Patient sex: M
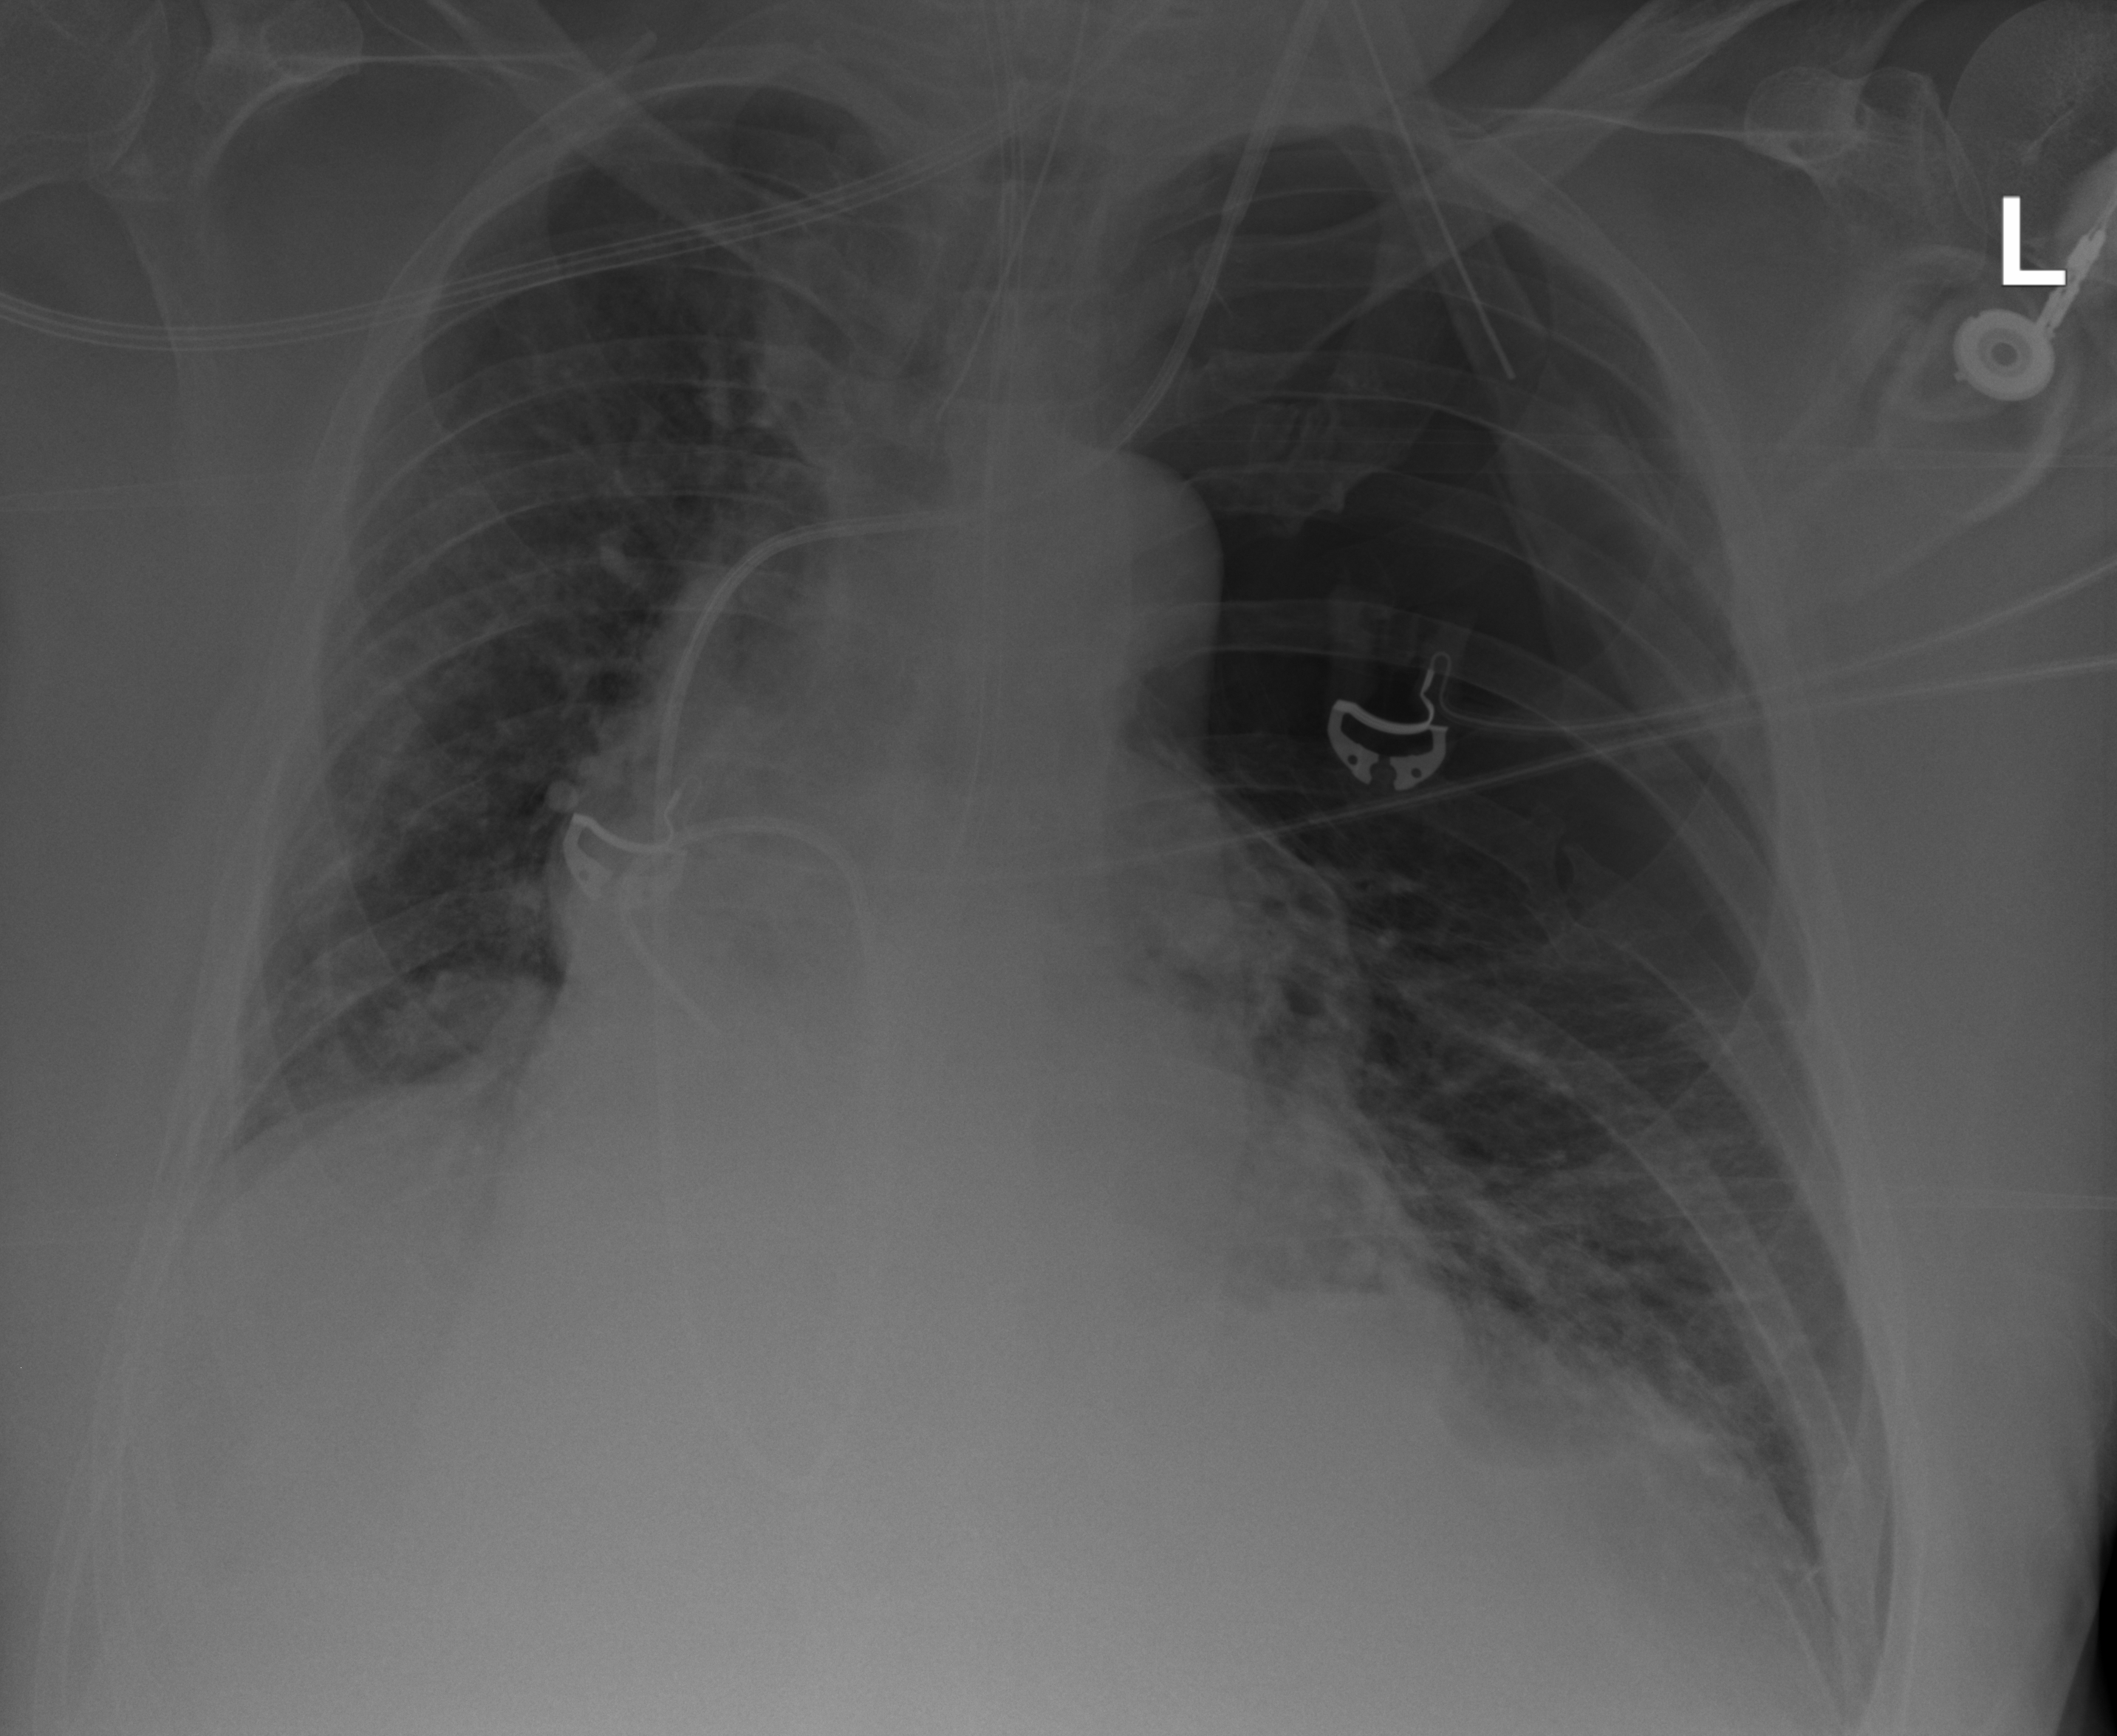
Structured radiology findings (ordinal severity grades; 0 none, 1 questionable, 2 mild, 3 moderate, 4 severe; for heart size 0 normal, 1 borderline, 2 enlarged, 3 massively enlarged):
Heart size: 0
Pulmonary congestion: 1
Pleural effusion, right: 0
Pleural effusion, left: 0
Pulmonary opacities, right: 1
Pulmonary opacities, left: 0
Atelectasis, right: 2
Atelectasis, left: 2